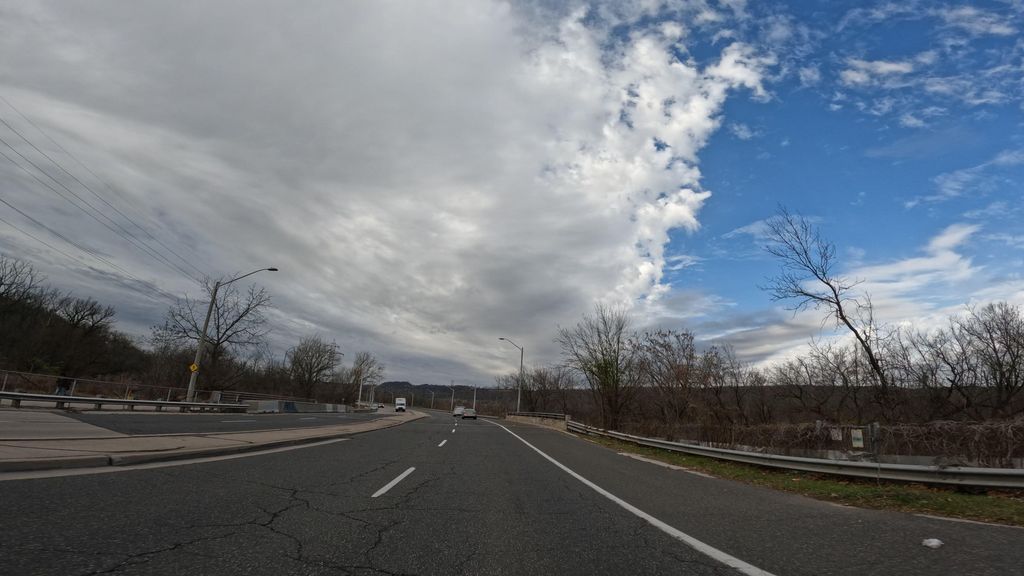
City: hamilton